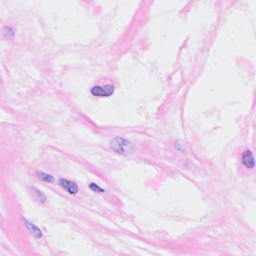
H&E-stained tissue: Breast